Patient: sex F, age 59
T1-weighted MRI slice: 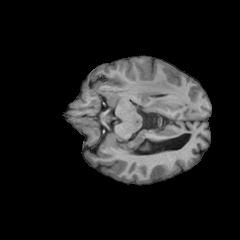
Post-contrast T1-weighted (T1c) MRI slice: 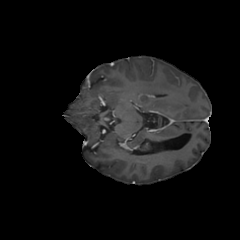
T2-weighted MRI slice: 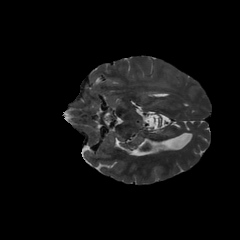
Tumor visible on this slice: yes
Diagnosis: Glioblastoma, IDH-wildtype
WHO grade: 4